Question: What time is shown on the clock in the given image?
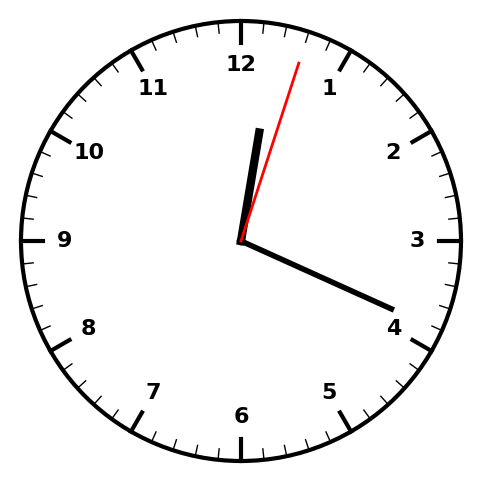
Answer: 12:19:03